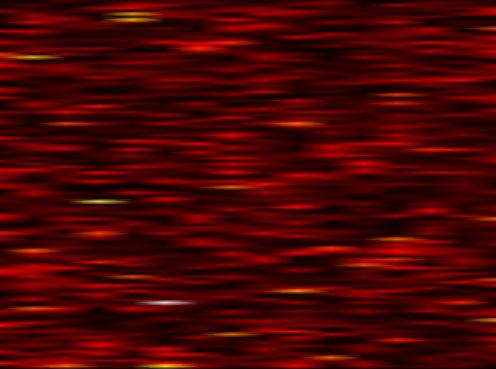
Label: UFMC